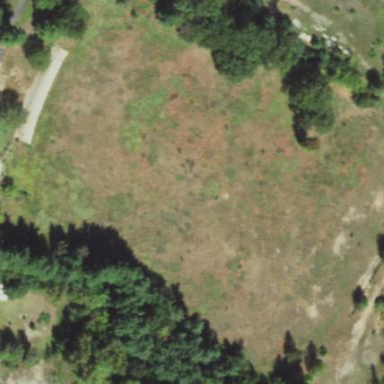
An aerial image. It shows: Grassy area used as golf driving range.